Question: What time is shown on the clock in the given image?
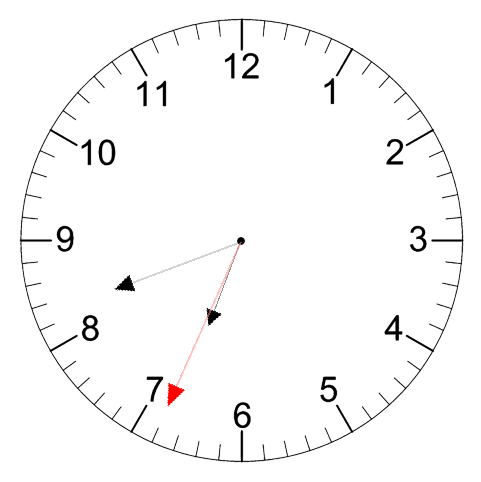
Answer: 06:41:34